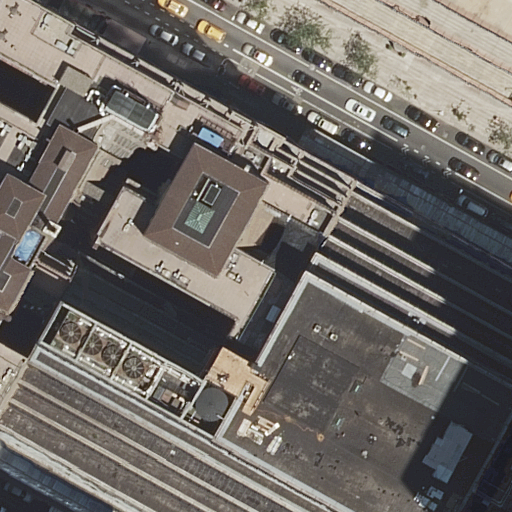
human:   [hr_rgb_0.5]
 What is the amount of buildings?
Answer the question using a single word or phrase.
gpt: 3

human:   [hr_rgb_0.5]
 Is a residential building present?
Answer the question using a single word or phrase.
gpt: yes

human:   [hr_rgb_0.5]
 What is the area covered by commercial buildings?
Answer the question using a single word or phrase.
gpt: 5438m2

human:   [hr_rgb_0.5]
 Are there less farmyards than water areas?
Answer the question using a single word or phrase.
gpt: no

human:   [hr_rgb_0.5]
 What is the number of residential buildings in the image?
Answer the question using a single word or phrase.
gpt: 1

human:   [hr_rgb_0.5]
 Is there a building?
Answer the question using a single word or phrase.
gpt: yes

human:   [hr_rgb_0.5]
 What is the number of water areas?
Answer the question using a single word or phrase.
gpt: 0

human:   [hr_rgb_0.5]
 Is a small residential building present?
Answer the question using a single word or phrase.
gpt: yes

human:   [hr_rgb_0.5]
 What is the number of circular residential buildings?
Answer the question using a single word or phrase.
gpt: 0

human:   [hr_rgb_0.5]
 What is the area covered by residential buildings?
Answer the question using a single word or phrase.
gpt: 6m2

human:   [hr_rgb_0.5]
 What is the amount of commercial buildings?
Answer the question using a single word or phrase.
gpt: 2

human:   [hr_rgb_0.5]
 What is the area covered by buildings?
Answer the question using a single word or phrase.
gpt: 5445m2

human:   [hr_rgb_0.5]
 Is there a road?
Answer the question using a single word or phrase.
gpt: yes

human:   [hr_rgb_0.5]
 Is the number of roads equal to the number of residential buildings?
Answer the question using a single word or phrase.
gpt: no

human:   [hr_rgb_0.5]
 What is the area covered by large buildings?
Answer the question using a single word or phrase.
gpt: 5431m2

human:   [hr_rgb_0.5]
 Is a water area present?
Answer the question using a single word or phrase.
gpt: no

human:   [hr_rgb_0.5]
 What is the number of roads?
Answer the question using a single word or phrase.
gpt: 3

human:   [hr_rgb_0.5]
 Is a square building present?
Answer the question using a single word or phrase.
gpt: no

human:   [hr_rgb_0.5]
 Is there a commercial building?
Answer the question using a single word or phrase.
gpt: yes

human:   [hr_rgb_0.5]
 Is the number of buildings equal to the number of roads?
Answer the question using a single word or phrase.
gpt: yes

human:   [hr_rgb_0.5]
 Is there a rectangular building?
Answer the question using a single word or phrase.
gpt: yes

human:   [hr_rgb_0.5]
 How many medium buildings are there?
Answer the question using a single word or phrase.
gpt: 0

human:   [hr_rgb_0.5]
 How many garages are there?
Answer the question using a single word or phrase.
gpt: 0

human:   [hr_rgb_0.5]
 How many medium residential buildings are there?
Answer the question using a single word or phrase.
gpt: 0

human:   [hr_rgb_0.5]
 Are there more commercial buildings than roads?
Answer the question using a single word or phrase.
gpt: no

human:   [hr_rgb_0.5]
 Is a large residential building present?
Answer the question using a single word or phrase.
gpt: no

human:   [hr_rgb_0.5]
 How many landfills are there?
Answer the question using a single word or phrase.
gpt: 0

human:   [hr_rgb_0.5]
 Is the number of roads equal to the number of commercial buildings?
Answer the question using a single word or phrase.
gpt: no

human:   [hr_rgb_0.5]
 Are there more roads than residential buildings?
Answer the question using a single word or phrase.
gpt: yes

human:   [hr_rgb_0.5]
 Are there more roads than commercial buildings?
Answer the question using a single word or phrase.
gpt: yes

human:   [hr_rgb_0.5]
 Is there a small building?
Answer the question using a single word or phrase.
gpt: yes

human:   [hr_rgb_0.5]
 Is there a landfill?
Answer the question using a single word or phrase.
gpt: no

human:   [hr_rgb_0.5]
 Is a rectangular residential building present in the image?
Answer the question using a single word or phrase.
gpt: yes

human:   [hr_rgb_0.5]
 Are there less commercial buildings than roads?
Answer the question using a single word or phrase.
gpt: yes

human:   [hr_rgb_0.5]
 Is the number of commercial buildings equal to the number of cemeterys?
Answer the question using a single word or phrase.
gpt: no

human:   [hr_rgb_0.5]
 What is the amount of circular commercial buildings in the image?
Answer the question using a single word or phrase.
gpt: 0

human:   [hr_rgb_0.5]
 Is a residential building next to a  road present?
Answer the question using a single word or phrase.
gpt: yes

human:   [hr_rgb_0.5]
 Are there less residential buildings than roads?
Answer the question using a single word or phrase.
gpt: yes

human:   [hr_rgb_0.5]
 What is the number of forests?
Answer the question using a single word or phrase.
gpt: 0

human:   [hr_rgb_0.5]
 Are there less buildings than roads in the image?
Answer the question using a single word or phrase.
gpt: no

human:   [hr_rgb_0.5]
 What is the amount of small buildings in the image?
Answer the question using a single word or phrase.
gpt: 2

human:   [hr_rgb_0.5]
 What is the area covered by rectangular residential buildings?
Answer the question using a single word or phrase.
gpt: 6m2

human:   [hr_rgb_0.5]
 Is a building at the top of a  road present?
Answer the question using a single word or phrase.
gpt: yes

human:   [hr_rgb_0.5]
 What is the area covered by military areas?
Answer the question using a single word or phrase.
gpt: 0m2

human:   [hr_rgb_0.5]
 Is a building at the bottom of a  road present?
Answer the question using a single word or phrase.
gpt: yes

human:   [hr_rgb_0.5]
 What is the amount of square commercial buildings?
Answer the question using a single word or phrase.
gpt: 0

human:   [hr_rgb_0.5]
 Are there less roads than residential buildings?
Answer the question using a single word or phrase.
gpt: no

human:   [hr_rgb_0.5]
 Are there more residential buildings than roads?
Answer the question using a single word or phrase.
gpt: no

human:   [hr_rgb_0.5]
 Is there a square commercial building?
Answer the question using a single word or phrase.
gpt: no

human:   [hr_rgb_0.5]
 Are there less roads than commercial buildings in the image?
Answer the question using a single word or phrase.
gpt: no

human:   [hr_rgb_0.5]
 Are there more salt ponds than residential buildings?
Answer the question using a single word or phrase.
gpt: no

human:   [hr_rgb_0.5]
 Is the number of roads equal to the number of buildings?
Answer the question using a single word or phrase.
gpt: yes

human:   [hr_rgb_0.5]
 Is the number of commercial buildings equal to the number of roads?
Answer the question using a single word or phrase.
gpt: no

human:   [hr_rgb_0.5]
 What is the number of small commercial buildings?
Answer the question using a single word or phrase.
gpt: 1

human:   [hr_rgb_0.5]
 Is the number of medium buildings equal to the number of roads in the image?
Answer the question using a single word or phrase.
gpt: no

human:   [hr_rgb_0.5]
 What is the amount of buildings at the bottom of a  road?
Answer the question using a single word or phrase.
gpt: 1

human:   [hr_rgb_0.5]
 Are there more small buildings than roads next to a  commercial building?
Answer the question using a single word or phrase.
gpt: no

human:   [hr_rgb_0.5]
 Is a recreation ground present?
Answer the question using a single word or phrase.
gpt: no

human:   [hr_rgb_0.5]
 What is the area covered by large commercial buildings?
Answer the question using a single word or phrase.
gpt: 5431m2

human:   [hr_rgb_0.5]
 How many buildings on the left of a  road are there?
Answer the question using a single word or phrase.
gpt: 2

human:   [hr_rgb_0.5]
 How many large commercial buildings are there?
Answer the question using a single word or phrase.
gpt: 1

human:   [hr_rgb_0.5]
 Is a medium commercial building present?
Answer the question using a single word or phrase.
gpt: no

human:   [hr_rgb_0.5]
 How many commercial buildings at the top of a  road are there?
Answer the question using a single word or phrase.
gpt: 2

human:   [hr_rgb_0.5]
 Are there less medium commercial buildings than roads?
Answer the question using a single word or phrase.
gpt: yes